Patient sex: M
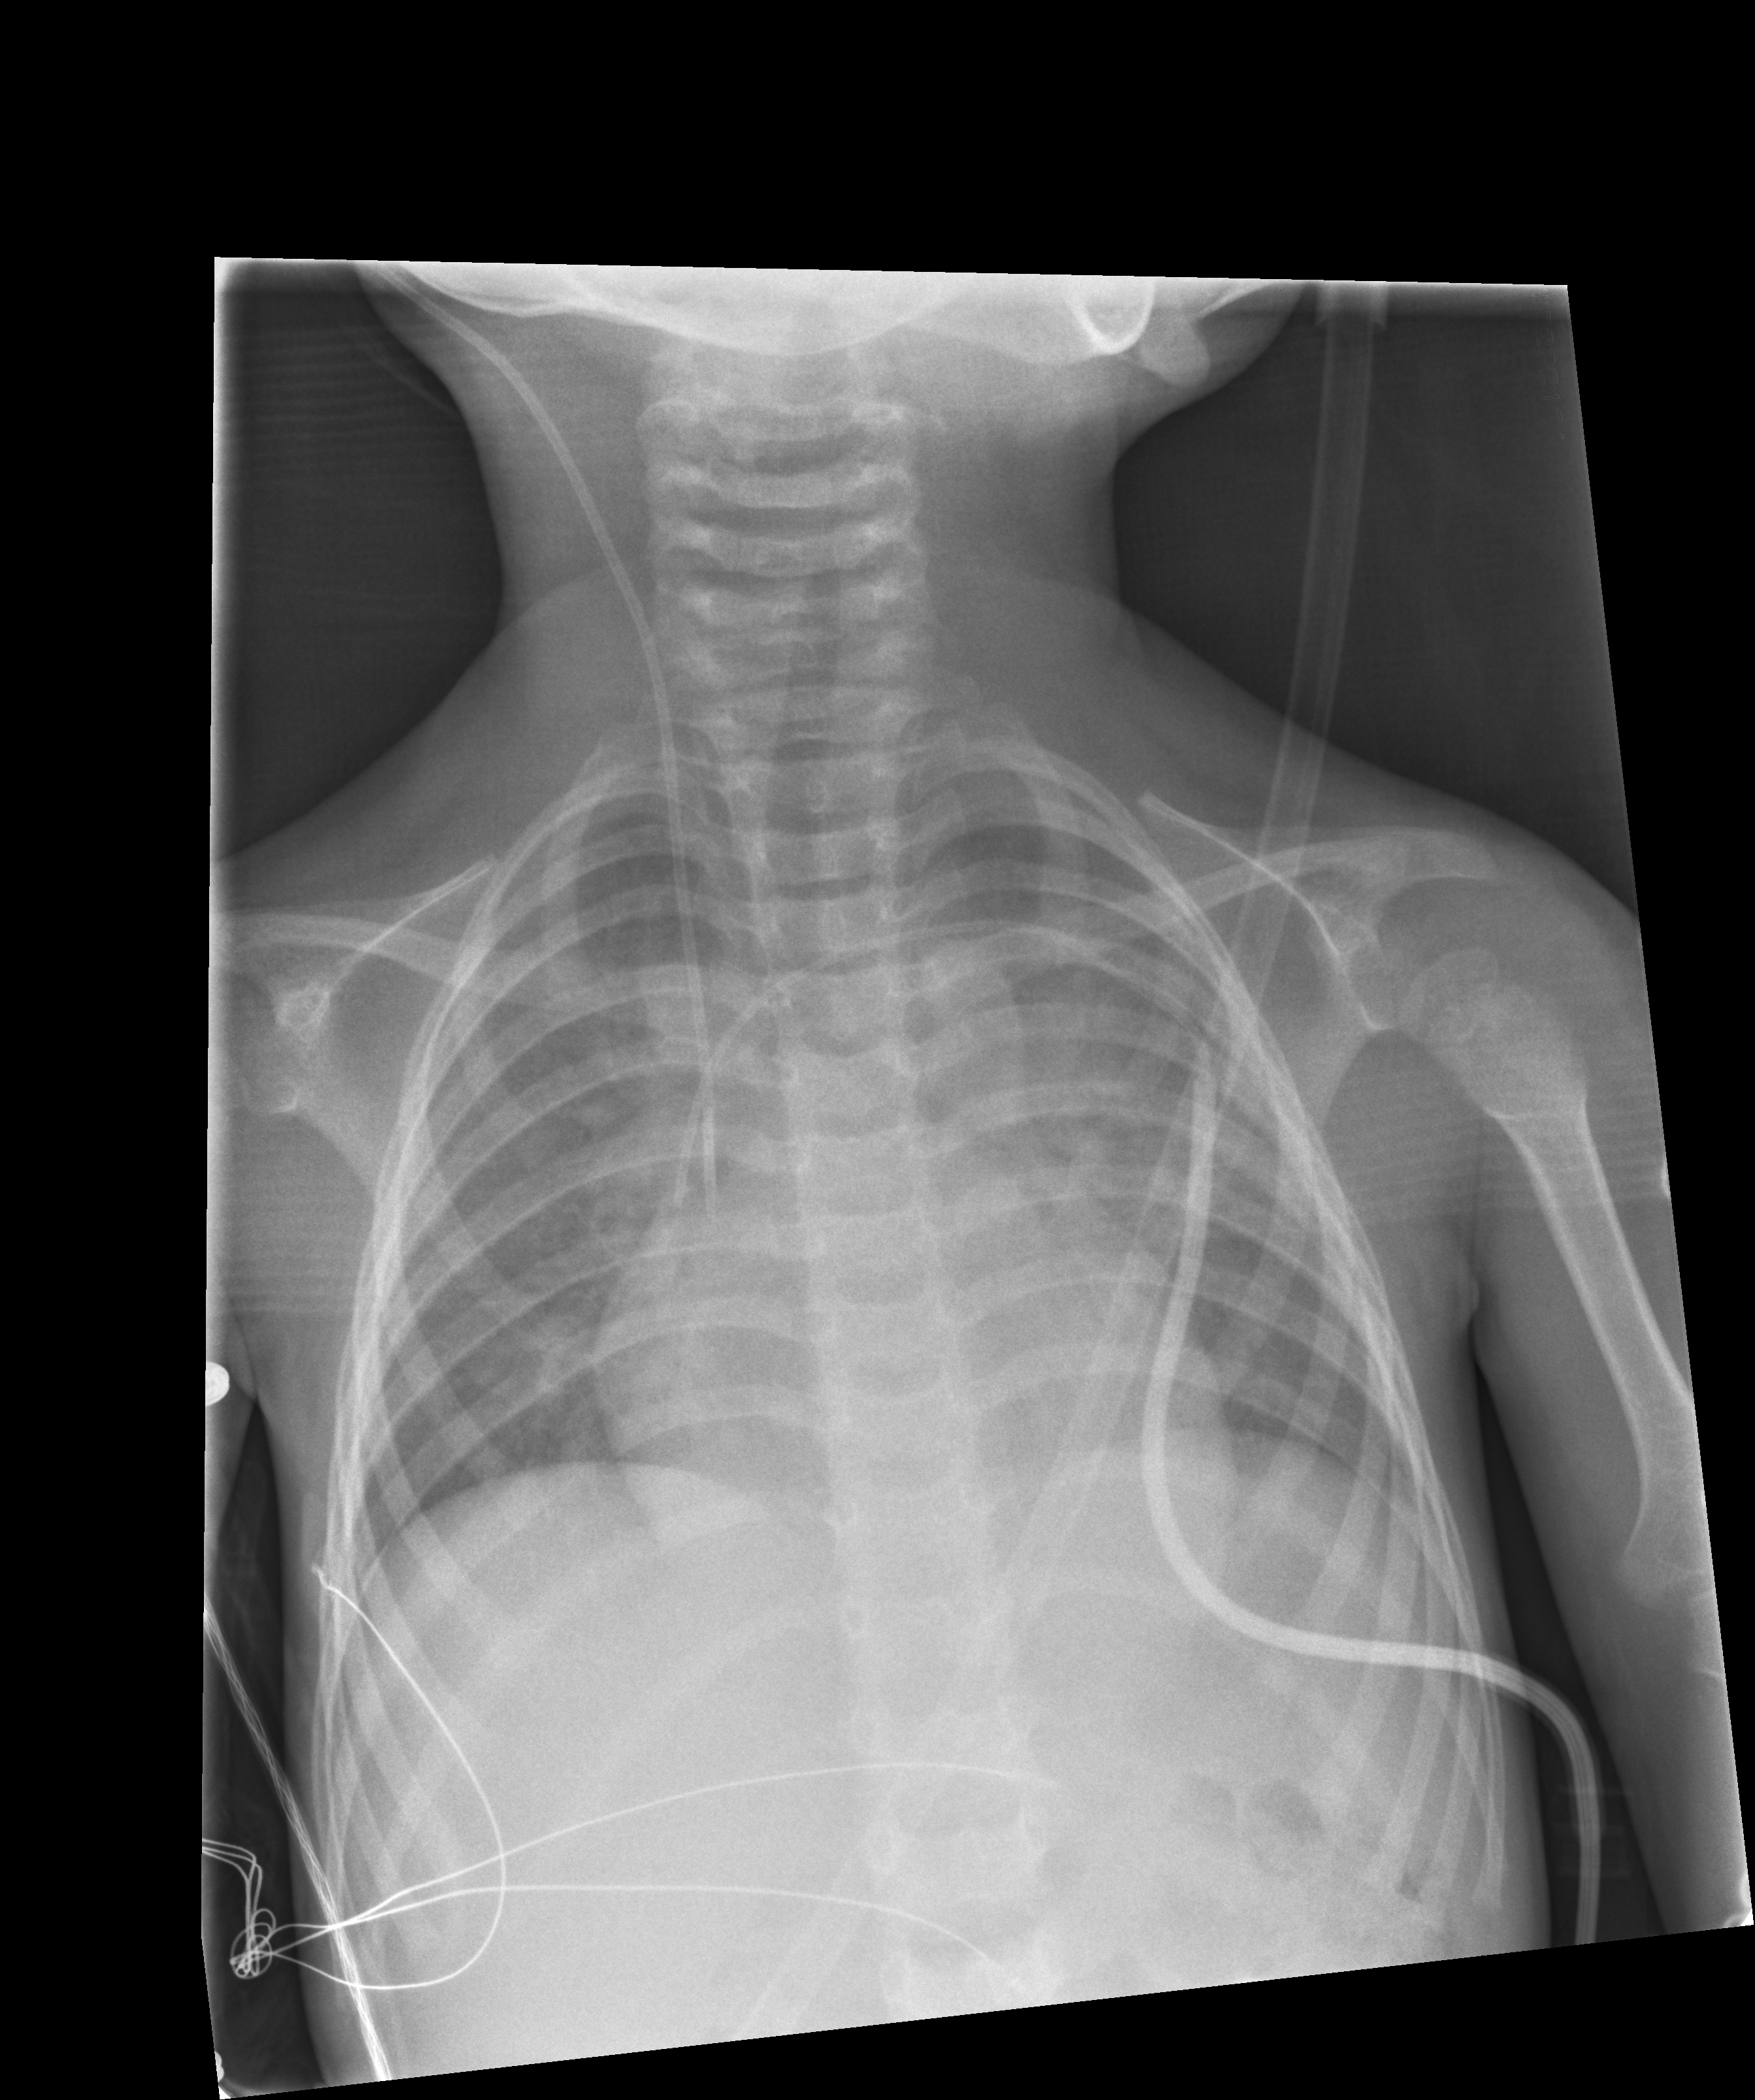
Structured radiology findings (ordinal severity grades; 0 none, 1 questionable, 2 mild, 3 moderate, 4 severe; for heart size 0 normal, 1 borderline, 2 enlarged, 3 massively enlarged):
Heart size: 2
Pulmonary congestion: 0
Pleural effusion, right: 0
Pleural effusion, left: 0
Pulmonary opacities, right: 0
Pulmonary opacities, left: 2
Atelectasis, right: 0
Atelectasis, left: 0